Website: home-depot
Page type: delivery-shipping
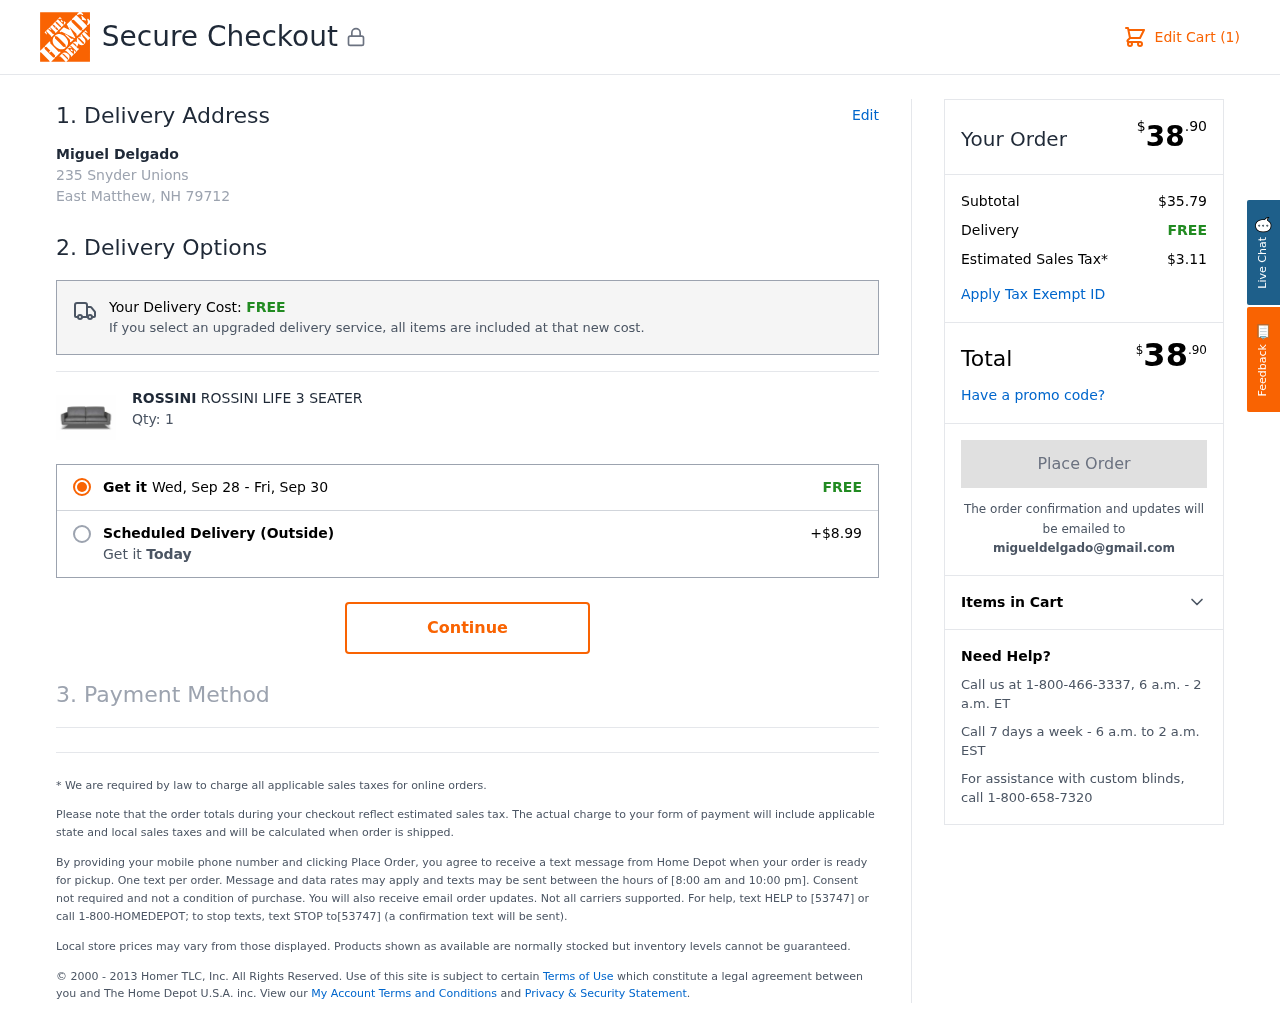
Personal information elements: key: PII_CITY_STATE_ZIP
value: East Matthew, NH 79712
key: PII_EMAIL
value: migueldelgado@gmail.com
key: PII_FULLNAME
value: Miguel Delgado
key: PII_STREET
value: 235 Snyder Unions
Product elements: key: PRODUCT1_BRAND
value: ROSSINI
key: PRODUCT1_NAME
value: ROSSINI LIFE 3 SEATER
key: PRODUCT1_QUANTITY
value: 1
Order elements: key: ORDER_NUM_ITEMS
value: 1
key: ORDER_DELIVERY_DATE_START
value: Wed, Sep 28
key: ORDER_DELIVERY_DATE
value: Fri, Sep 30
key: ORDER_TOTAL
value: $38.90
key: ORDER_SUBTOTAL
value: $35.79
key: ORDER_SHIPPING_COST
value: FREE
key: ORDER_TAX
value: $3.11
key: ORDER_TOTAL2
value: $38.90